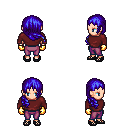
a pixel art fantasy rpg character, female body template, human, light skin, maroon long-sleeve shirt, magenta pants, blue right-swept hairstyle, gold gloves, ghillies, four views (front, back, left, right), 2x2 character sprite sheet, small pixel art, hard edges, no anti-aliasing